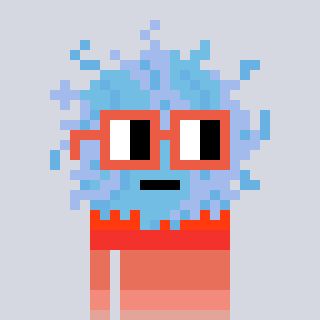
a pixel art character with square orange glasses, a lint-shaped head and a hotbrown-colored body on a cool background